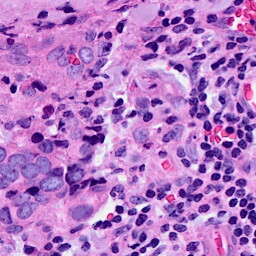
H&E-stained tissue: Breast